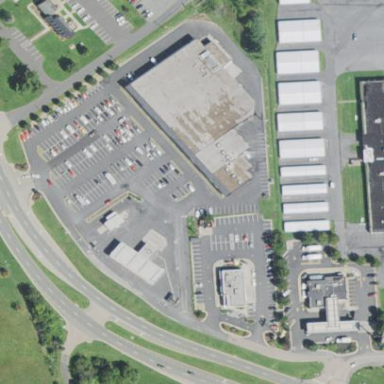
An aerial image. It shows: Retail area.